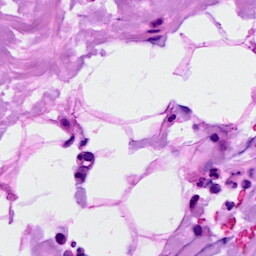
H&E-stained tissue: Breast